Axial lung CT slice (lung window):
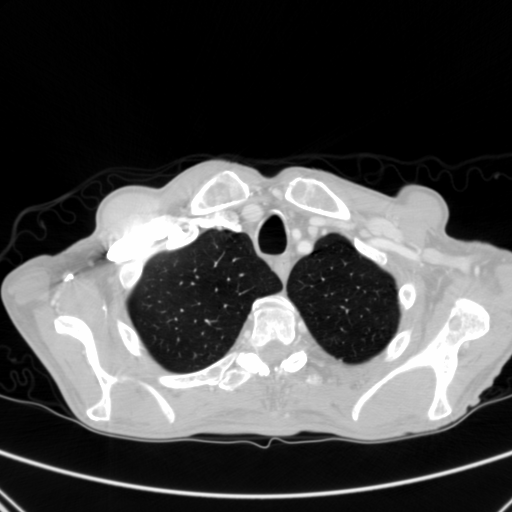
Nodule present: no